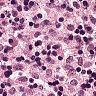
Metastatic tissue present: no